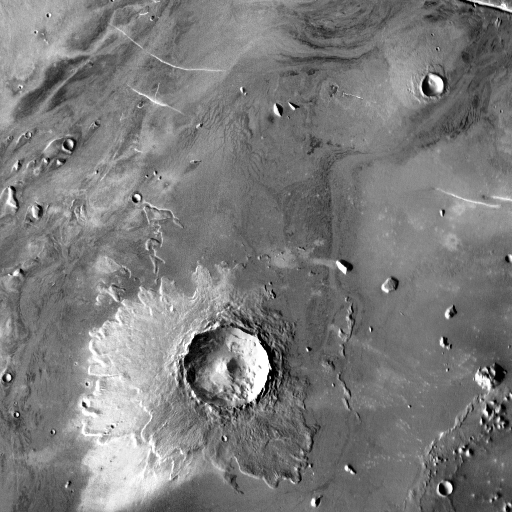
Crater classes present: Background, Other, Layered